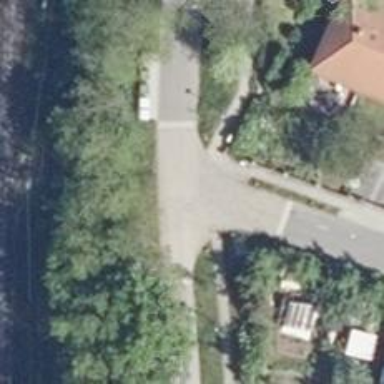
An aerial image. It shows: Traffic calming table.